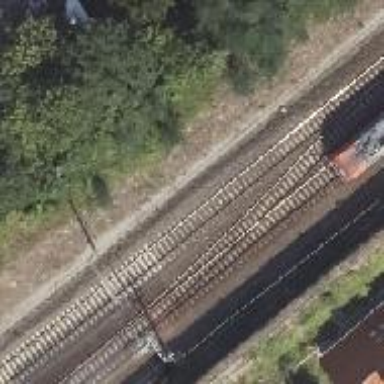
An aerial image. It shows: Railway track with contact lines for electrification.